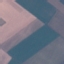
Label: AnnualCrop